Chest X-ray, AP view. Patient: 63 years old, sex F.
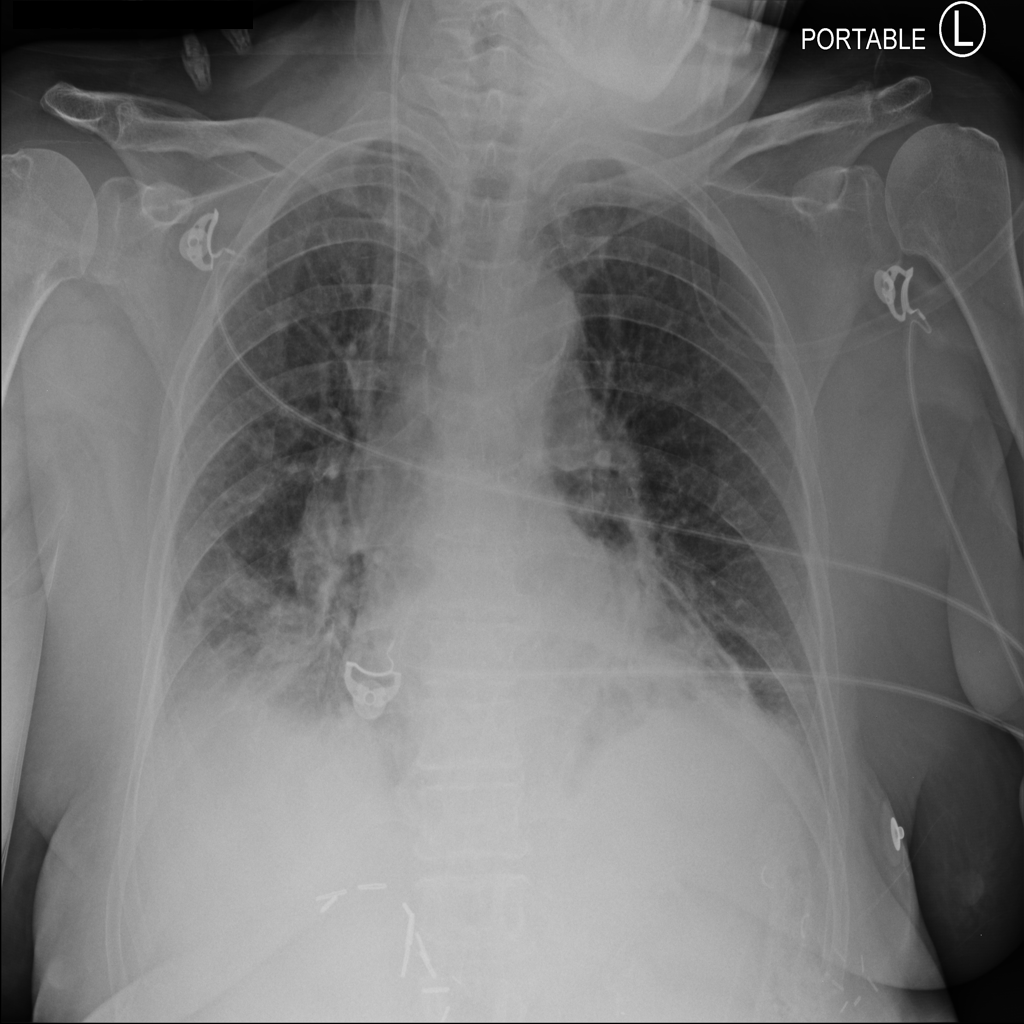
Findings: No Finding